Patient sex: M
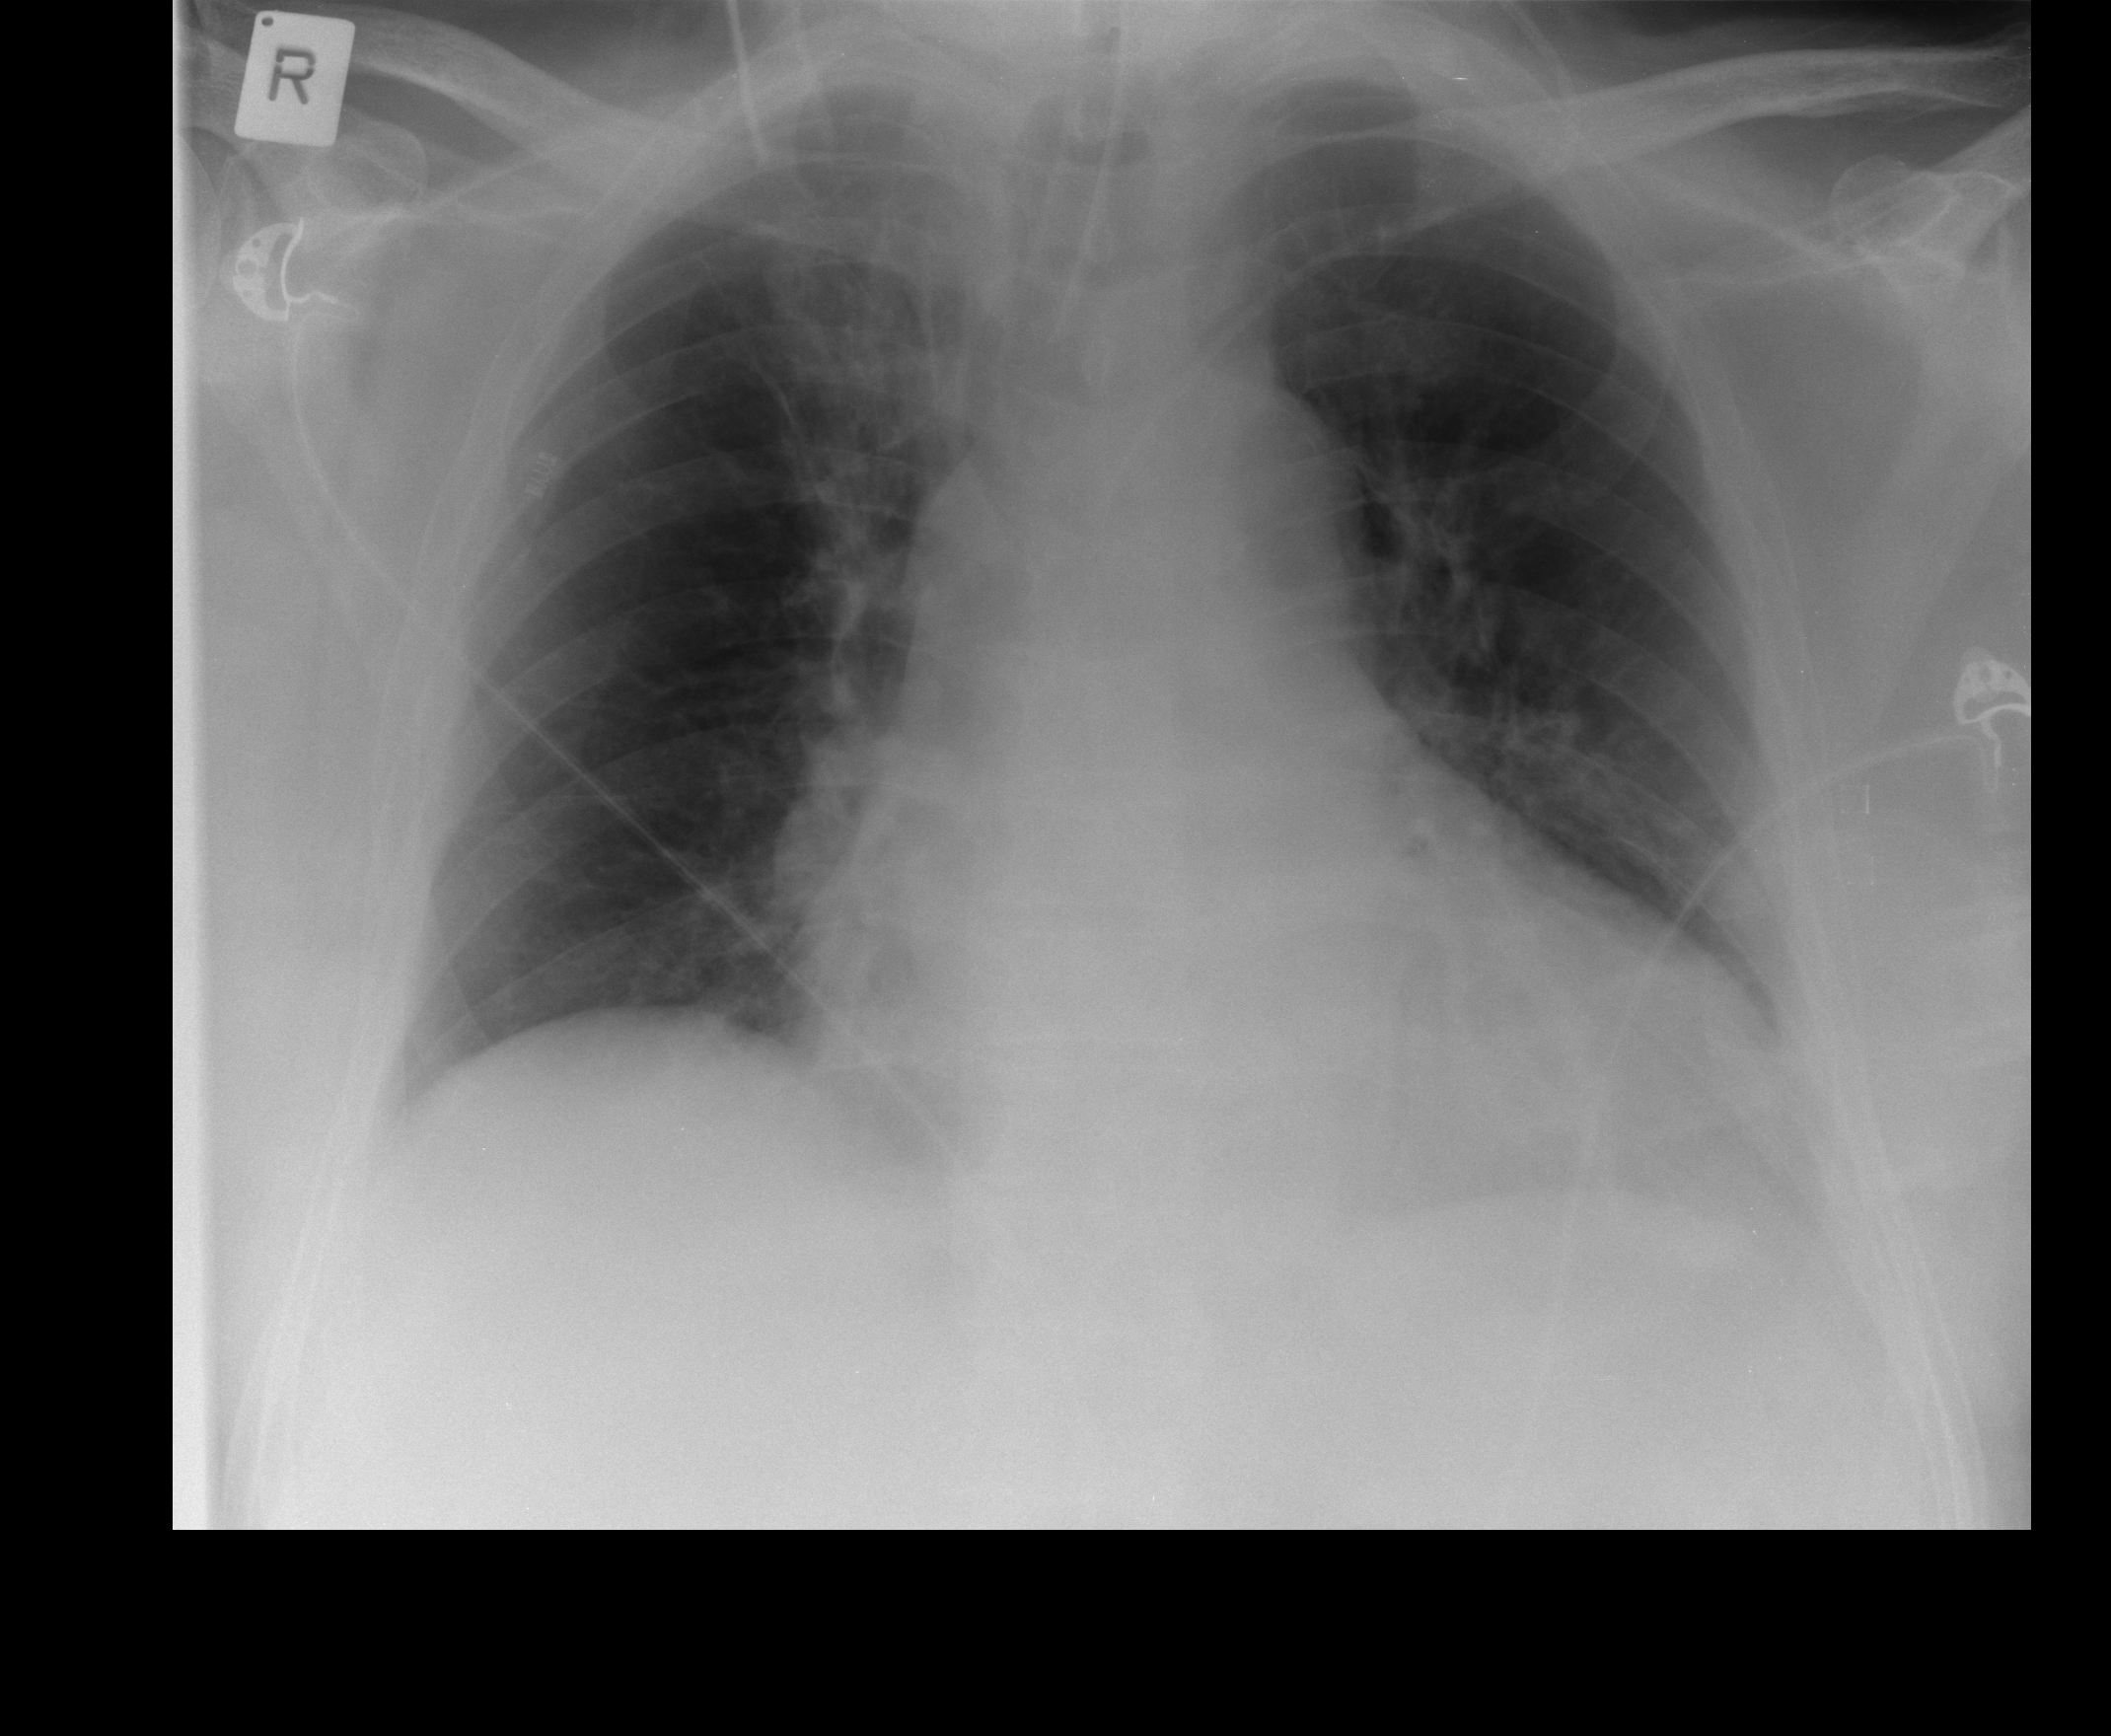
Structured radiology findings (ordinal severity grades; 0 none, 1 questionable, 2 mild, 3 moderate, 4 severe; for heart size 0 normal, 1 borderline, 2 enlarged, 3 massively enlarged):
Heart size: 2
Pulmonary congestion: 0
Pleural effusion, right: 0
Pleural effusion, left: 1
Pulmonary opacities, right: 0
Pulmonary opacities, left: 0
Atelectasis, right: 0
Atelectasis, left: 2